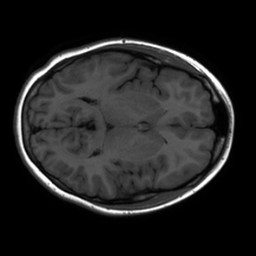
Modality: inplaneT1
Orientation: axial
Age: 19
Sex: female
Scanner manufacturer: ge
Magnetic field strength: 3 T
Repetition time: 2.297 s
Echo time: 0.02273 s